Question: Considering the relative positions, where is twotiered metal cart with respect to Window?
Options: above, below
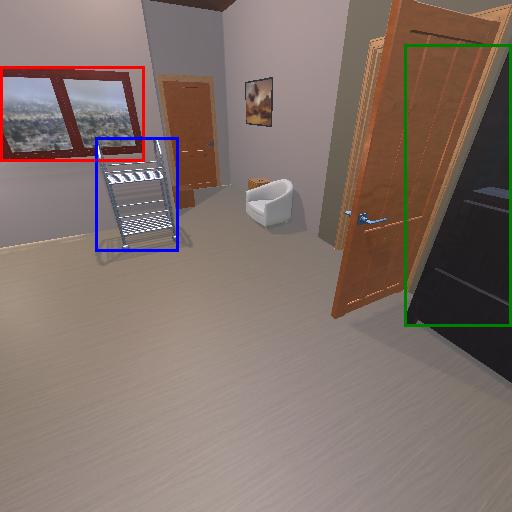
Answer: above